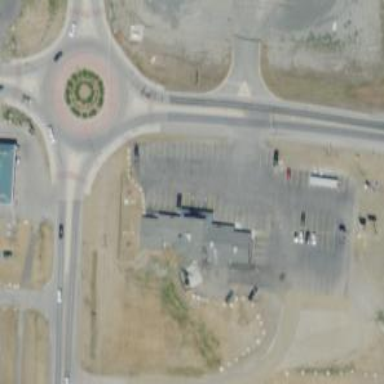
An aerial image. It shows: Parking area.